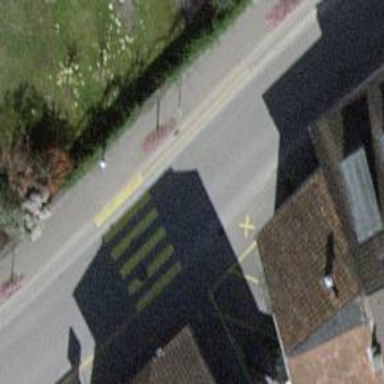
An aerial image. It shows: Marked crossing on the road.